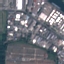
Label: Industrial